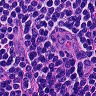
Metastatic tissue present: no